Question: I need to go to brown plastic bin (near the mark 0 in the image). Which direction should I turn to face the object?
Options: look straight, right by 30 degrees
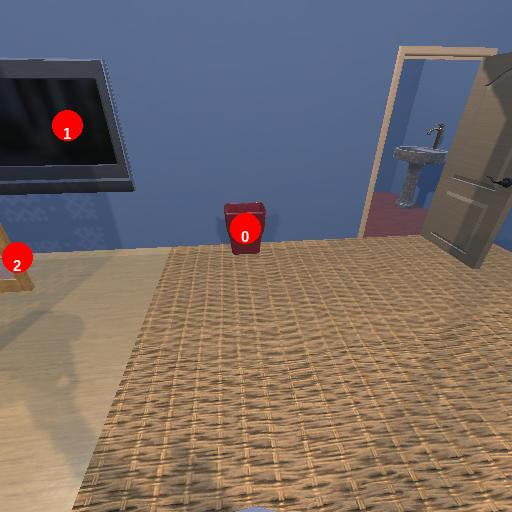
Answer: look straight